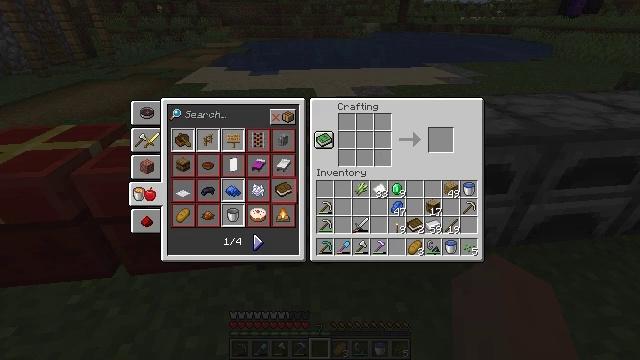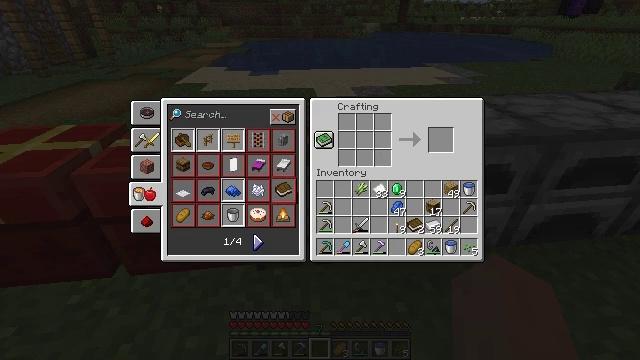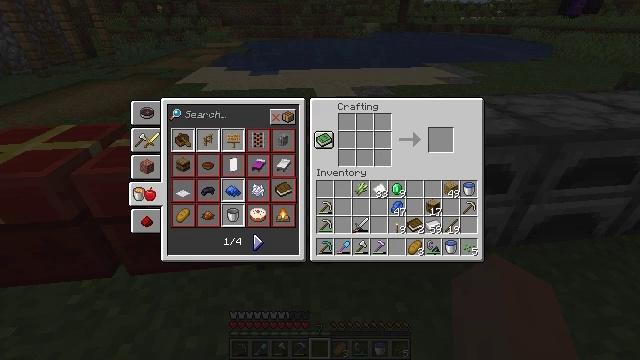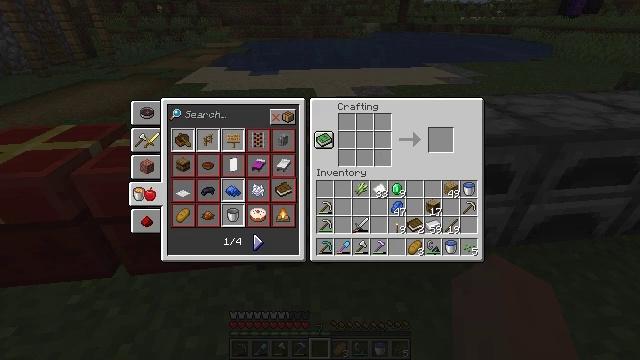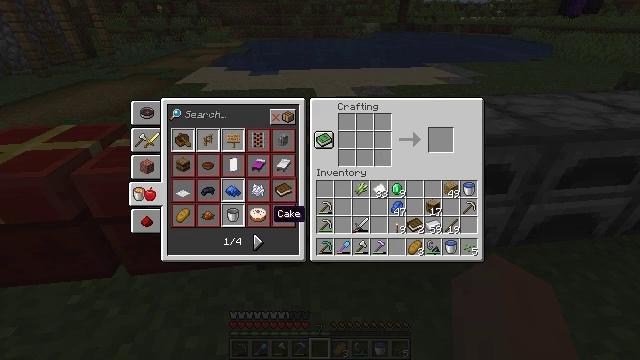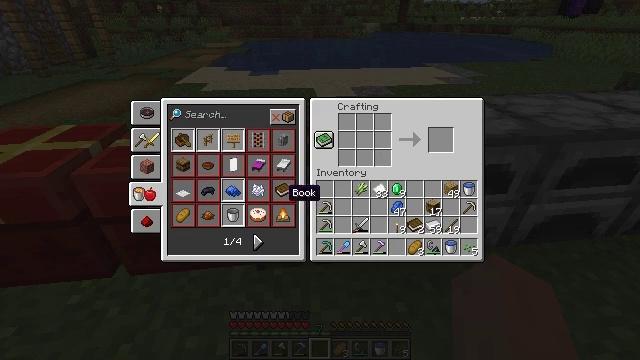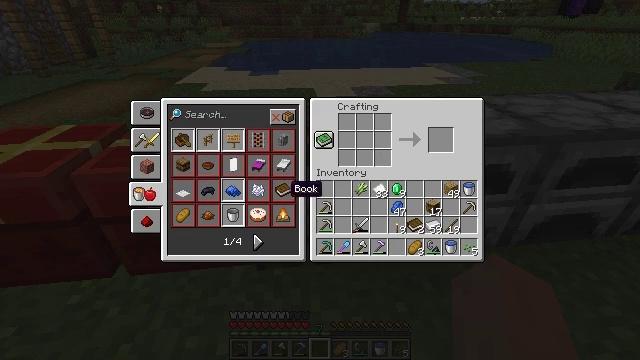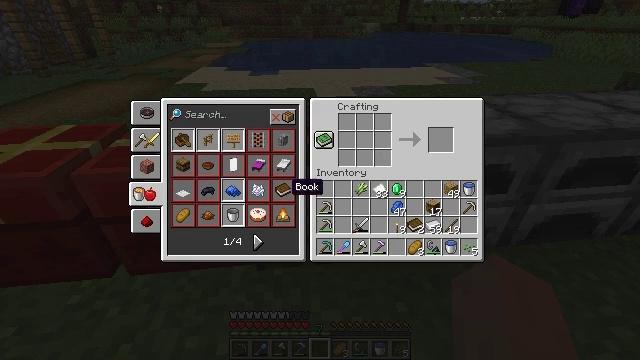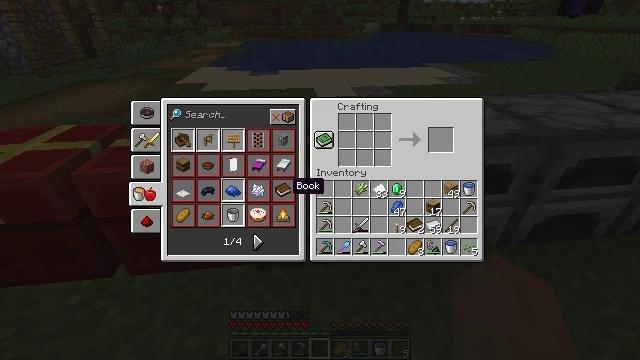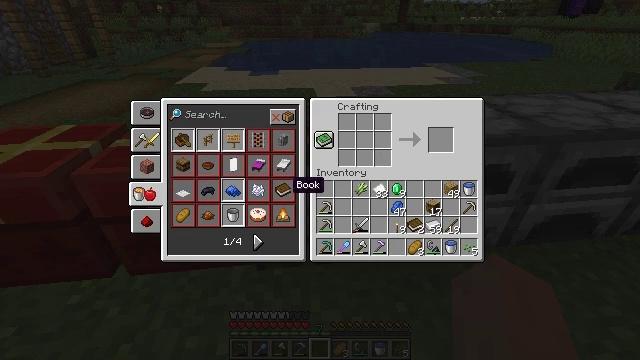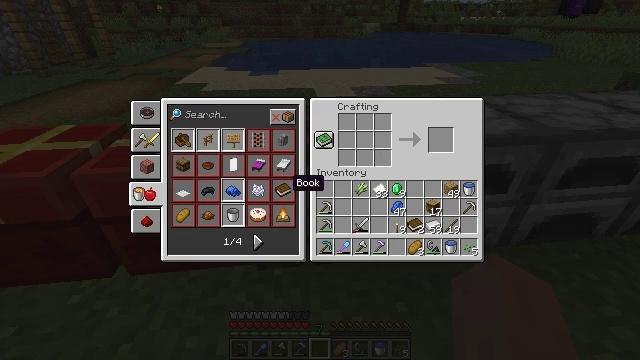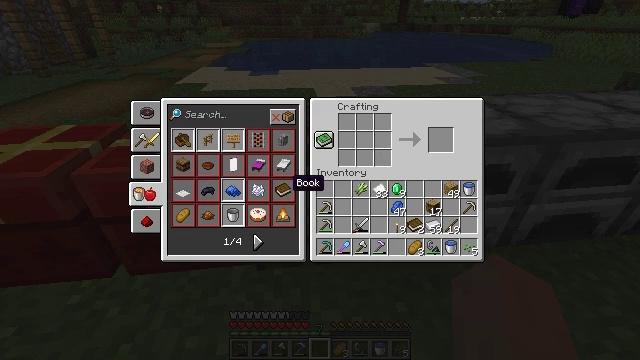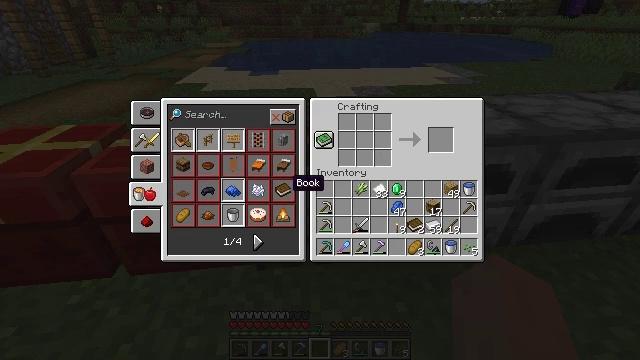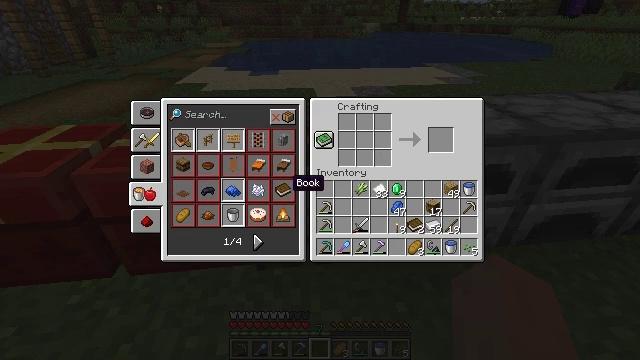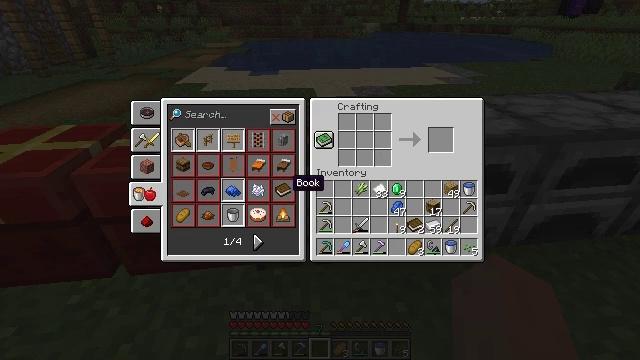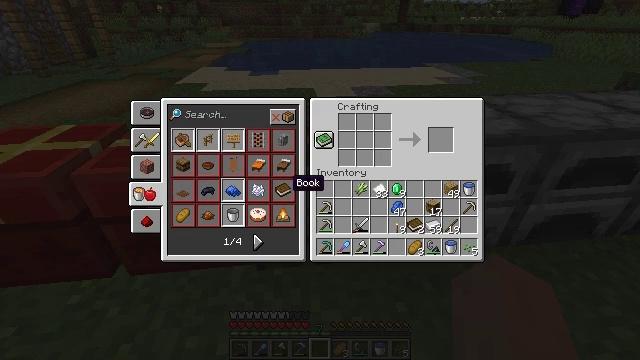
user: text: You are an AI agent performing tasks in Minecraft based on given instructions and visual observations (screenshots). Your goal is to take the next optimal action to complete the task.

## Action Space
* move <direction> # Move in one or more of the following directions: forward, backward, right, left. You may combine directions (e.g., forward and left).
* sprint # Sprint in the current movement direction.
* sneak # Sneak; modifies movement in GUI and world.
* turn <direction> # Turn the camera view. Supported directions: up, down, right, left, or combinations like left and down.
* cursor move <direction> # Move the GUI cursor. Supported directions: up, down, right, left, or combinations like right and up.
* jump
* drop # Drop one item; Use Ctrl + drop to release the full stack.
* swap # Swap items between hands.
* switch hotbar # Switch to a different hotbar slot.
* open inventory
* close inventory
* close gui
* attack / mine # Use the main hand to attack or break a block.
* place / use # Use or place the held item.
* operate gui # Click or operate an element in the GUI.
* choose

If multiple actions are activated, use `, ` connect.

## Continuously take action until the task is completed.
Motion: motion action
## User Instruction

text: Use the crafting table to create a book.
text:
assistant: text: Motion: no_op
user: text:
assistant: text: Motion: no_op
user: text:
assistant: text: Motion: no_op
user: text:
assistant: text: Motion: cursor move right and up
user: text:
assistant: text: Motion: cursor move right and up
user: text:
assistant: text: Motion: no_op
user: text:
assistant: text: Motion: no_op
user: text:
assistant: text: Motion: no_op
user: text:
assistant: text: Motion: no_op
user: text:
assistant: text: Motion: no_op
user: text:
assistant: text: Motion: operate gui
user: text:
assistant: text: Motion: operate gui
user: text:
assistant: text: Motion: operate gui
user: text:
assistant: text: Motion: no_op
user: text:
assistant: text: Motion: no_op
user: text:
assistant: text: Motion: no_op
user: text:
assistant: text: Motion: no_op
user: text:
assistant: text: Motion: no_op
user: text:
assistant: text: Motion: no_op
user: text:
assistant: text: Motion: no_op
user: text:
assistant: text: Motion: cursor move right and up
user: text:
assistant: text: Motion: cursor move right and up
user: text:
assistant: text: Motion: cursor move right and up
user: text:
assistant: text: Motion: cursor move right
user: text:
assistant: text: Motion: cursor move right
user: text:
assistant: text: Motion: cursor move right
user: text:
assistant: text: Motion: no_op
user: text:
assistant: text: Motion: no_op
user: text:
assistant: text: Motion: no_op
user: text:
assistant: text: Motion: no_op